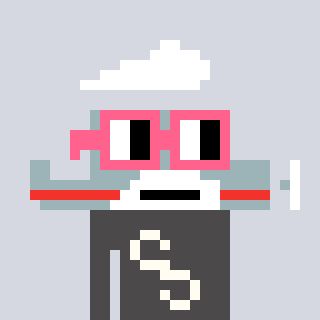
a pixel art character with square pink glasses, a plane-shaped head and a grayscale-colored body on a cool background